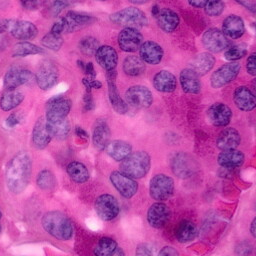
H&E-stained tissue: Pancreatic